Question: I am trying to graph a subset using 'with()' and 'points()'. This is what I have so far:
'''
with(d0, plot(d0$pct_phd,d0$tuition))
with(subset(d0, d0$public.private == 0), points(d0$pct_phd, d0$tuition, col = "blue"))
'''

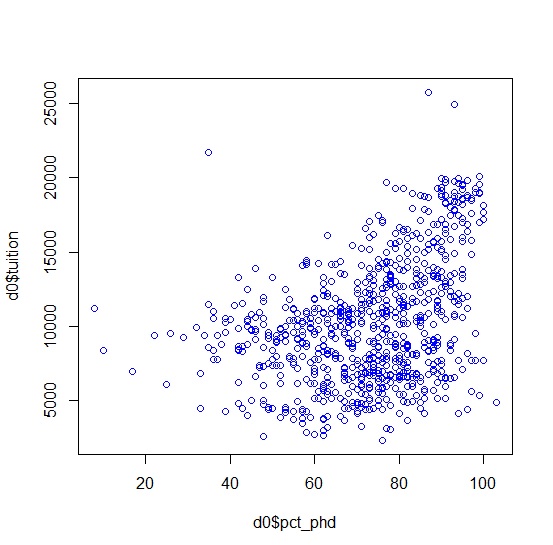
Answer: I'll move my comment to an answer:
The point of 'with' is that you need to use 'data$column' for the rest of the call, you can refer to the columns directly. Similarly for subset.
'''
with(subset(d0, public.private == 0), points(pct_phd, tuition, col = "blue"))
'''
'd0$pct_phd' explicitly uses the full column from the original data, overriding the subset being used in 'with'. This is why your attempt didn't work.